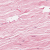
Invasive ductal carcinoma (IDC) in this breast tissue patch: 0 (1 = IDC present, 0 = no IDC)